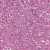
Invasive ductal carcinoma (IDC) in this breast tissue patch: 1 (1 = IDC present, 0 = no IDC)